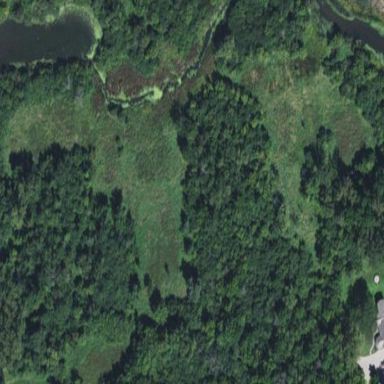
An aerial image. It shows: Marshy wetland area.